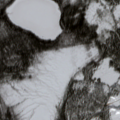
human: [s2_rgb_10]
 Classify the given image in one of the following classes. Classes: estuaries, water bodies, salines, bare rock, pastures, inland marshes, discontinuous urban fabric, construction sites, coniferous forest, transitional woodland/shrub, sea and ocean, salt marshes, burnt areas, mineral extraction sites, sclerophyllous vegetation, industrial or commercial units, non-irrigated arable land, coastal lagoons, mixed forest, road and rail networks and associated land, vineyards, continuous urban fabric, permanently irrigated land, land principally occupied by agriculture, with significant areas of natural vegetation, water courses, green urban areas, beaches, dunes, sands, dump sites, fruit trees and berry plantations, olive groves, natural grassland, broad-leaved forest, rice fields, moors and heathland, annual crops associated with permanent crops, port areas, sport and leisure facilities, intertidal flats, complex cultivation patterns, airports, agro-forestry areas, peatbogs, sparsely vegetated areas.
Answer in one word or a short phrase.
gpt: coniferous forest, mixed forest, peatbogs